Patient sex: M
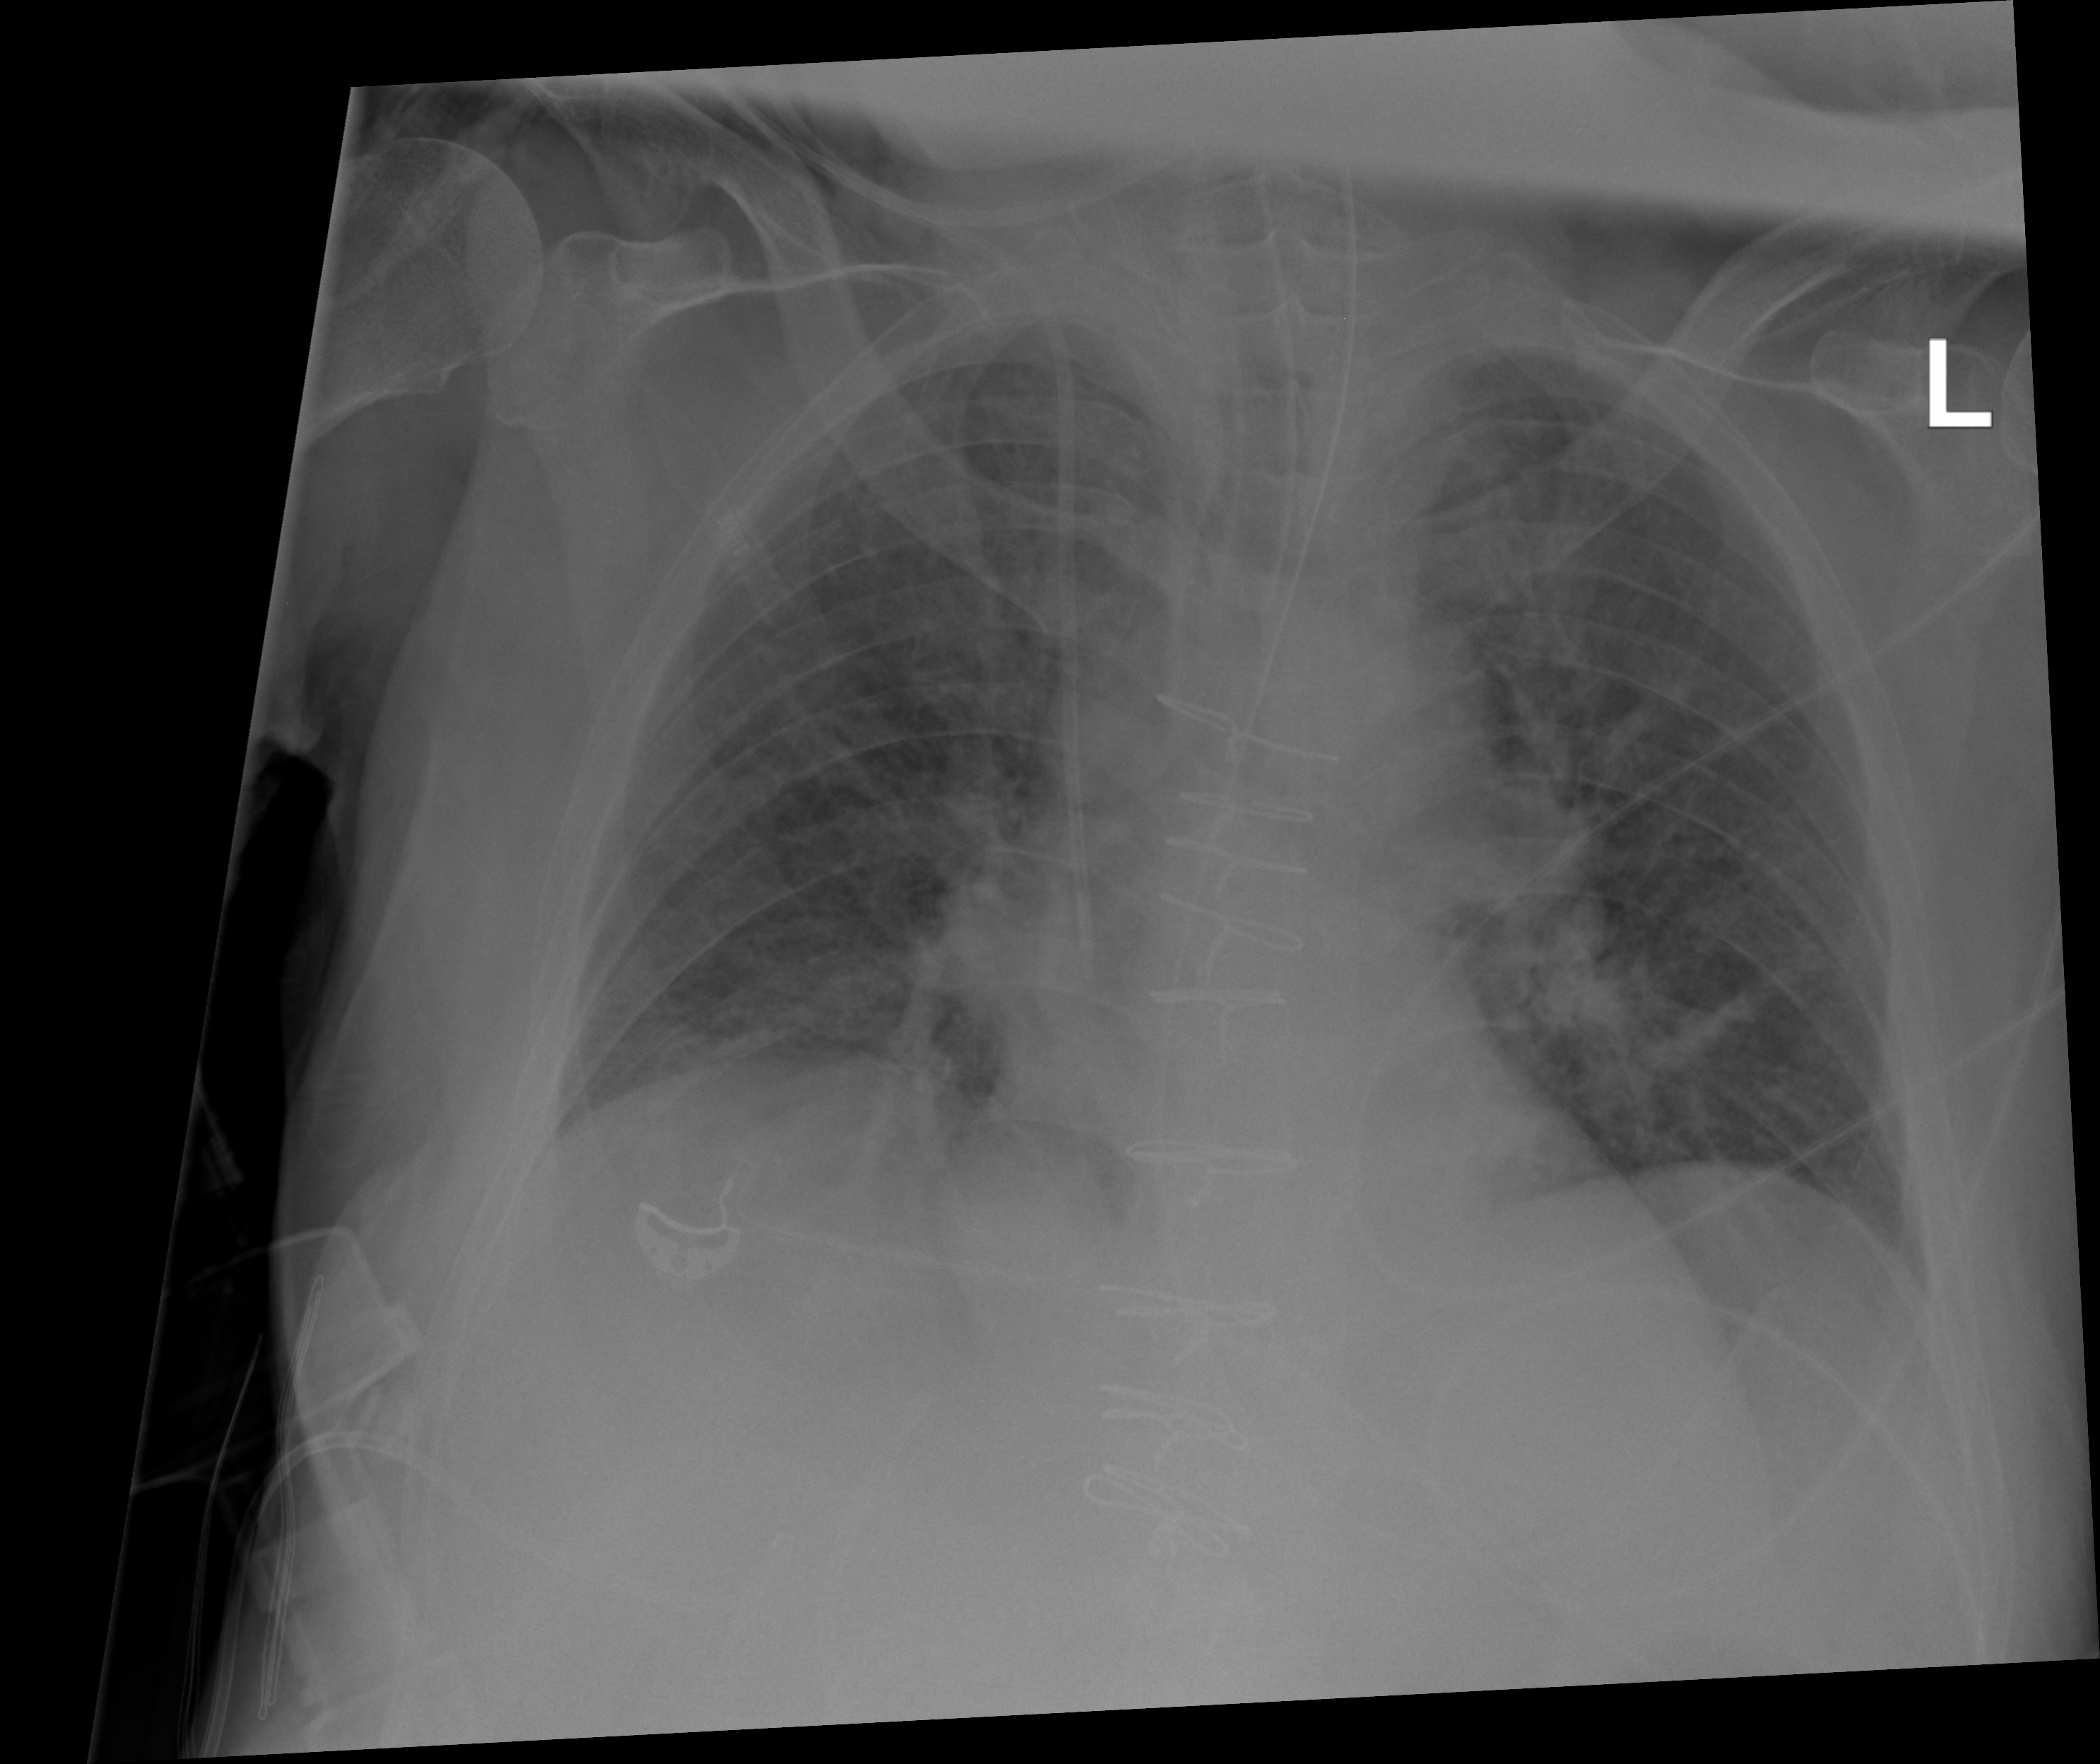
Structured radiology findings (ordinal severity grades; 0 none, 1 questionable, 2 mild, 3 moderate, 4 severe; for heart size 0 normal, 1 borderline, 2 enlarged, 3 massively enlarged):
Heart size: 0
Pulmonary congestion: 1
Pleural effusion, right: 0
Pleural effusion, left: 0
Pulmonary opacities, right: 2
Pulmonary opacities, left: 2
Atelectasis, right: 2
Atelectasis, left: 0